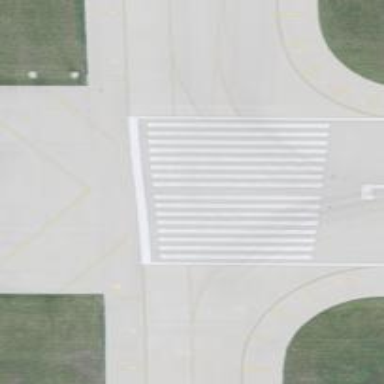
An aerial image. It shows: Image of taxiway at airport.